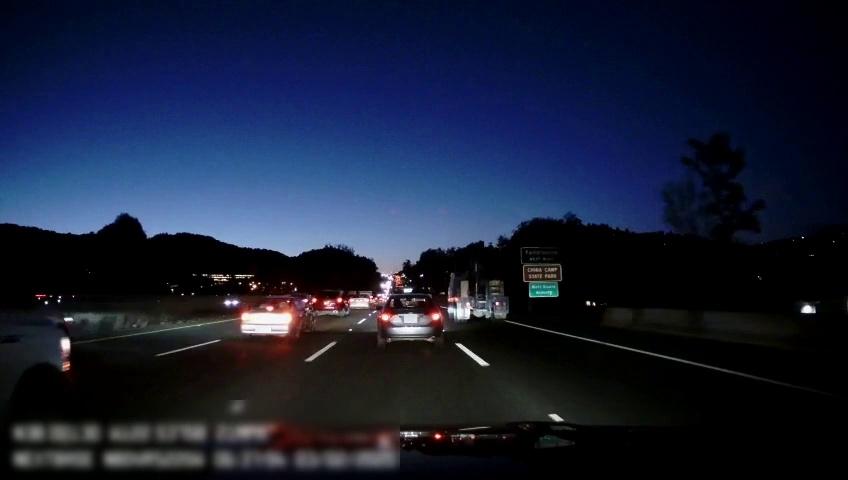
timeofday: Night
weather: Other
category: Drivable Space
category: Vehicles | Other LV
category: Vehicles | Car
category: Vehicles | Truck
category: Vehicles | Car
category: Vehicles | SUV
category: Vehicles | Car
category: Vehicles | Car
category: Lanes | Alternate Lane
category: Lanes | Current Lane
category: Lanes | Current Lane
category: Lanes | Alternate Lane
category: Lanes | Alternate Lane
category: Traffic | Signs
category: Traffic | Signs
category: Traffic | Signs